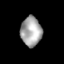
Tissue: skin
Cell type: Epithelial cells
Senescence score: 0.2642
Nuclear area (px): 605
Mean DAPI intensity: 166.088